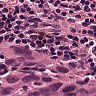
Metastatic tissue present: yes